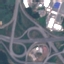
Land use / land cover: Highway